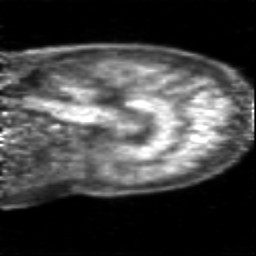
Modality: PET
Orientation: sagittal
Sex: male
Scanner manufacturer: siemens